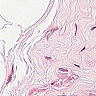
Metastatic tissue present: no